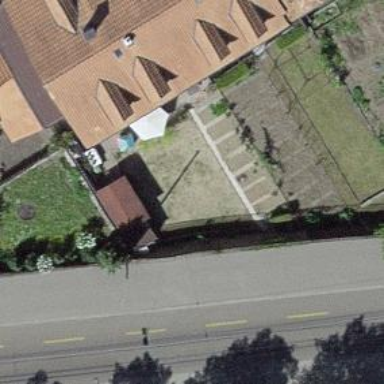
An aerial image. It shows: Retaining wall.